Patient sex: F
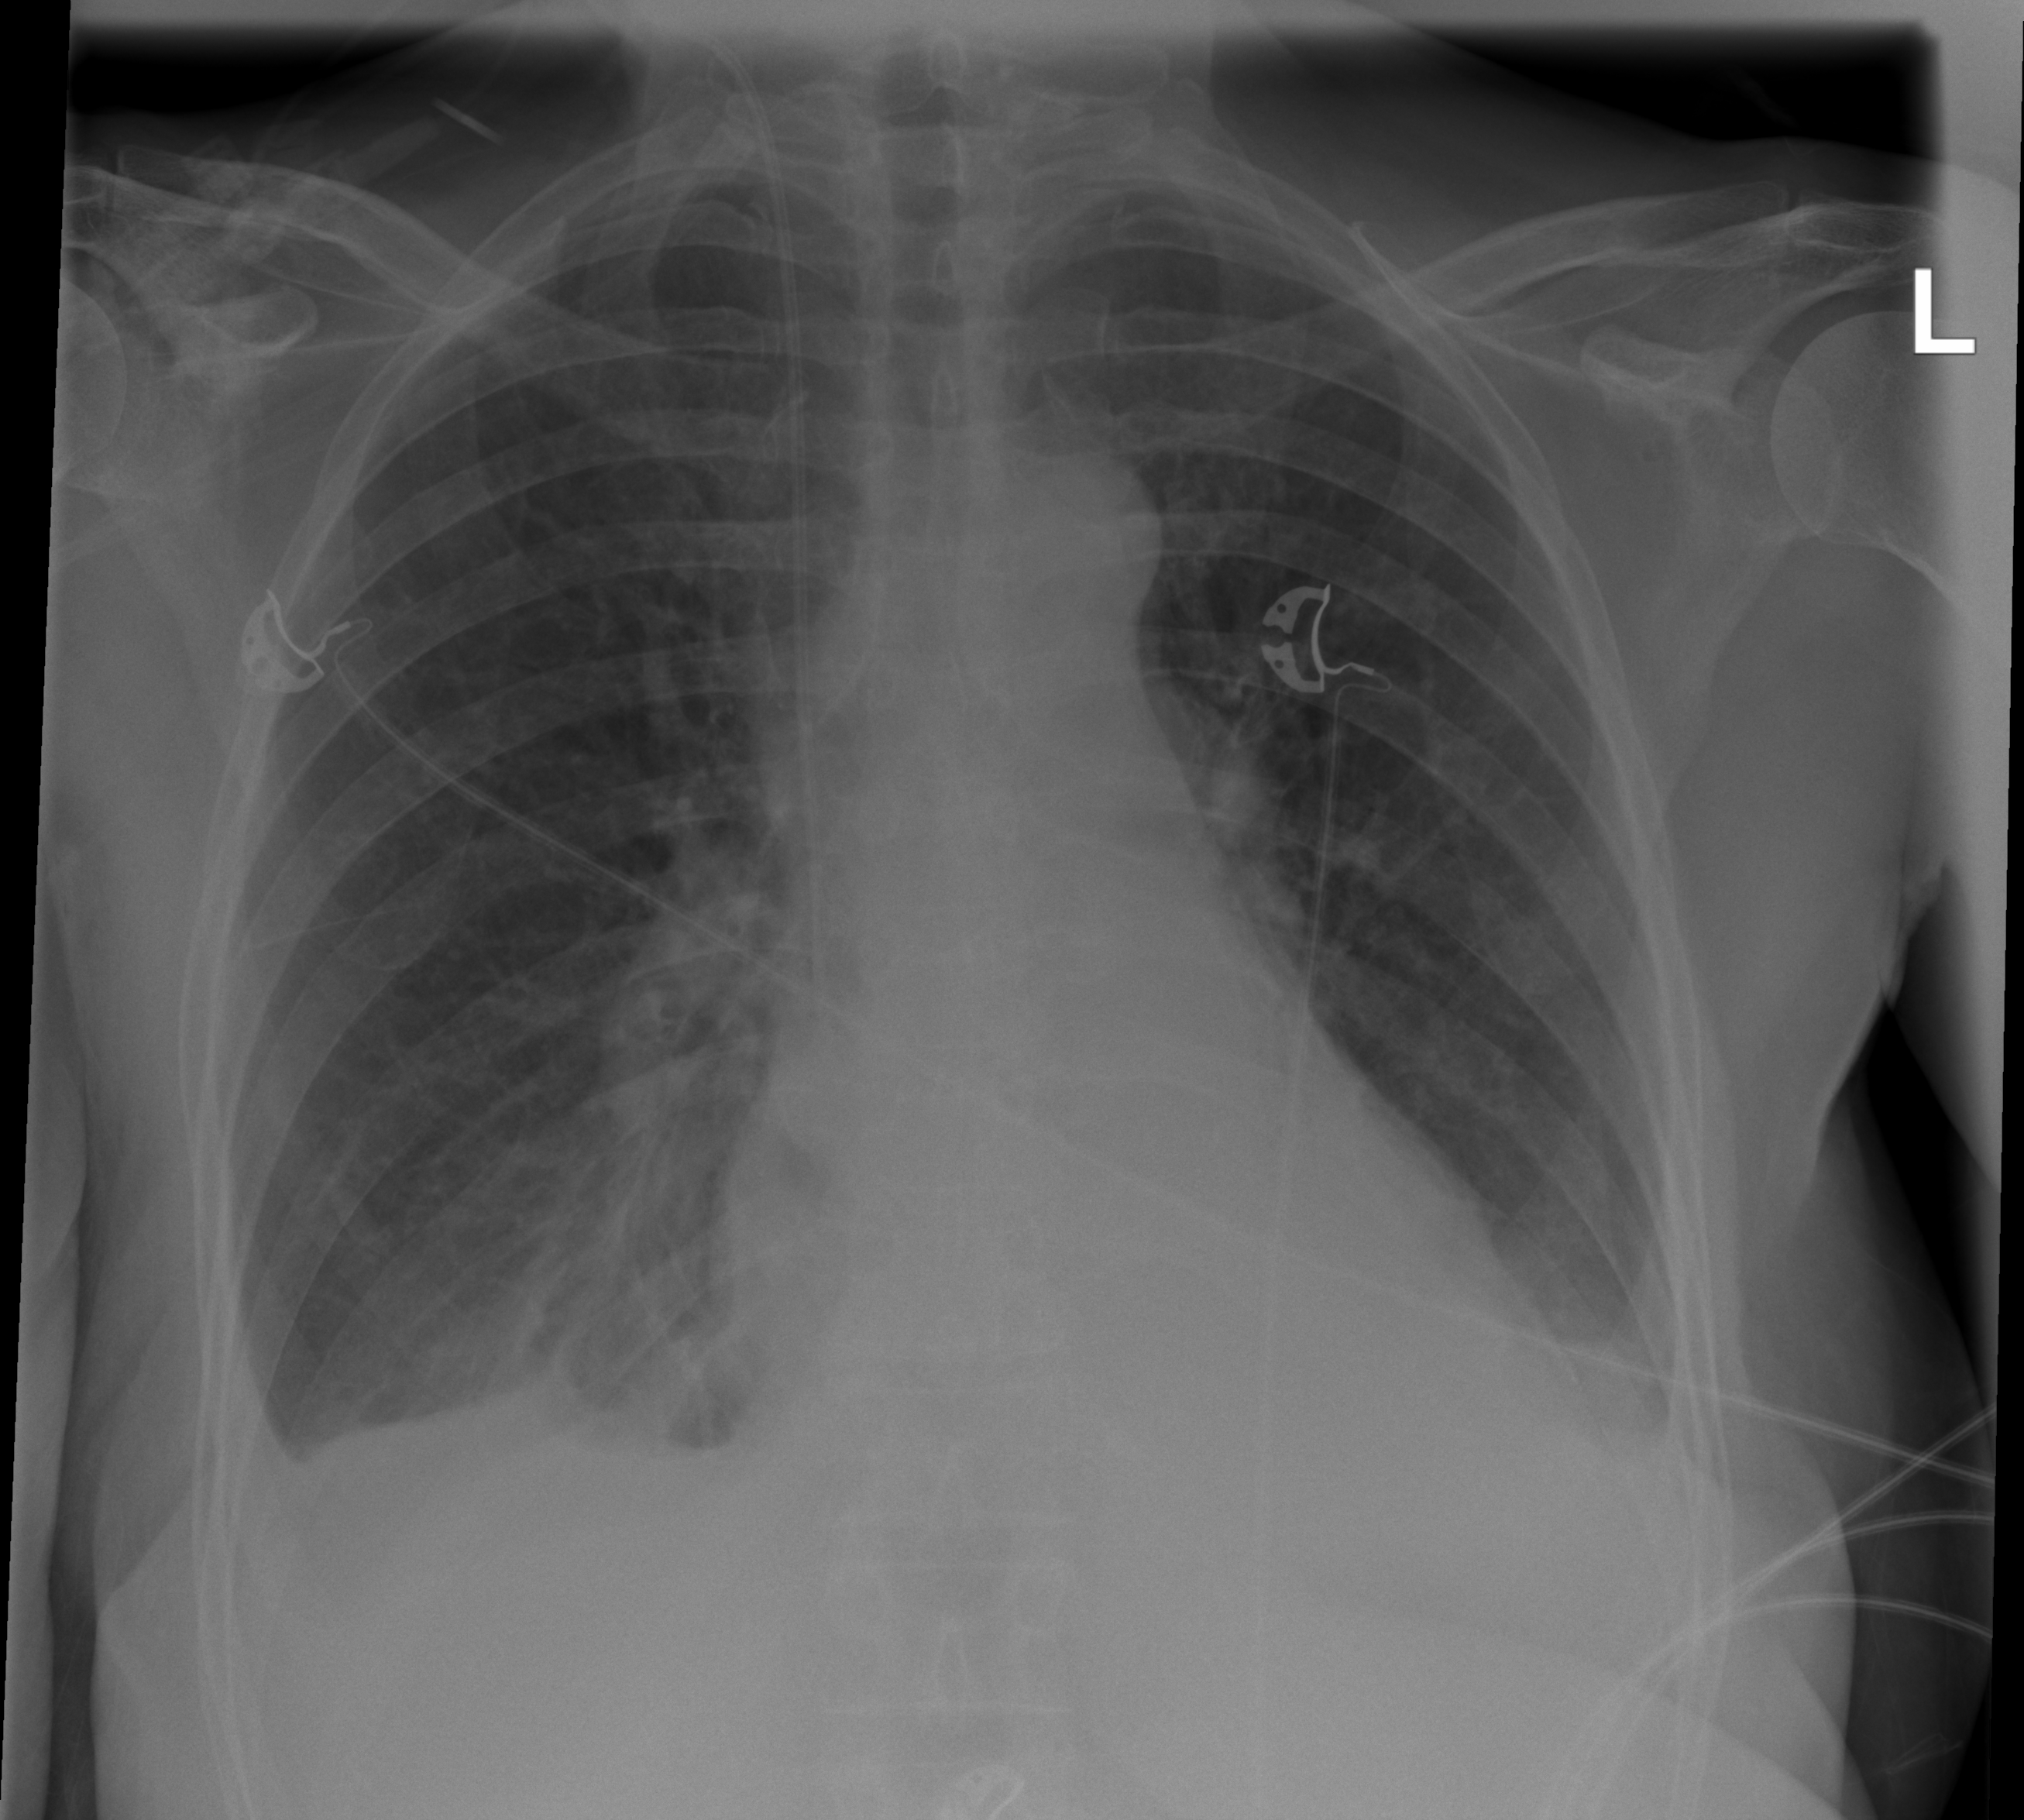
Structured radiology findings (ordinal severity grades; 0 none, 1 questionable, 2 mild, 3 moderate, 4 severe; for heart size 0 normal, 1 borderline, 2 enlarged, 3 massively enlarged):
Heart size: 1
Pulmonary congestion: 2
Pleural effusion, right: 2
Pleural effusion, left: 2
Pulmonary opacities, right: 0
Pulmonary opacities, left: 0
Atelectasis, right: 2
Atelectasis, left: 2